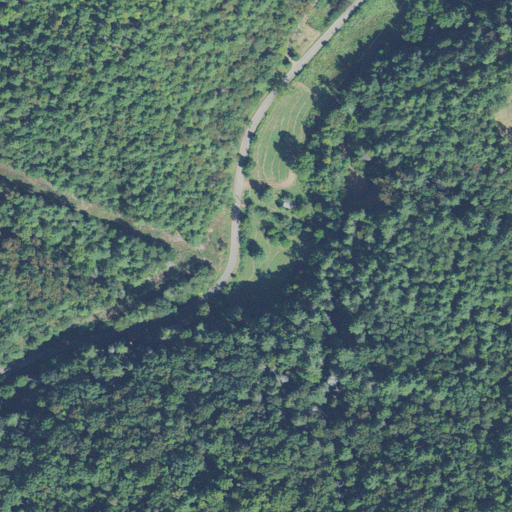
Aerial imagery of valley in North Carolina named Brady Hollow containing mixed forest, deciduous forest, open development, evergreen forest, and pasture